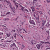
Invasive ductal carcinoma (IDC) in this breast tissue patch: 1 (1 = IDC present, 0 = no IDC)